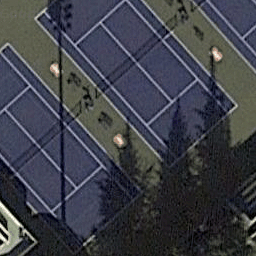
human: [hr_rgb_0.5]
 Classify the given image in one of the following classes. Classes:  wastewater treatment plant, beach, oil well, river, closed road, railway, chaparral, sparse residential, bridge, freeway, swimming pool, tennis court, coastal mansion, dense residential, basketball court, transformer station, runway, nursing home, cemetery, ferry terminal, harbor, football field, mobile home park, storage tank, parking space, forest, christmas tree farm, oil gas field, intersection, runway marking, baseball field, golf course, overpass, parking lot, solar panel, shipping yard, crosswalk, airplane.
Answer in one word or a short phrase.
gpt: tennis court